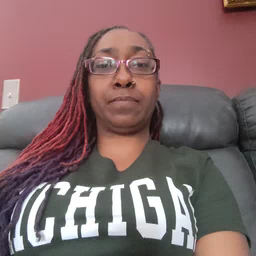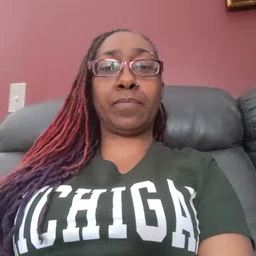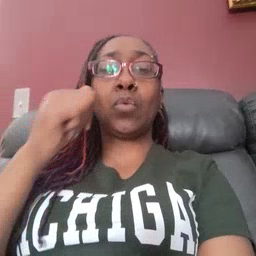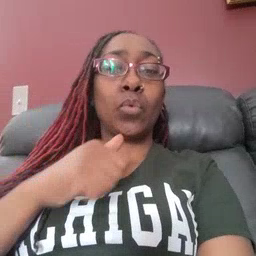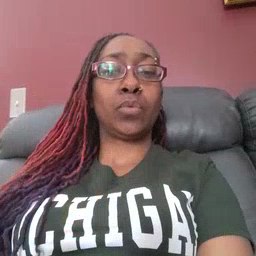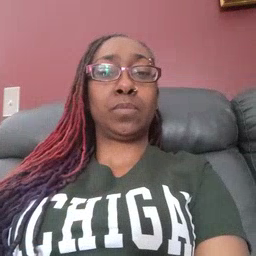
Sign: girl